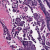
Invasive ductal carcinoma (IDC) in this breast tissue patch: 1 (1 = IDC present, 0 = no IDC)